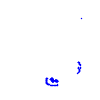
Particle: proton